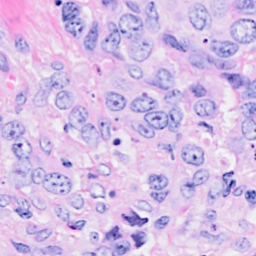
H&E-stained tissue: Breast